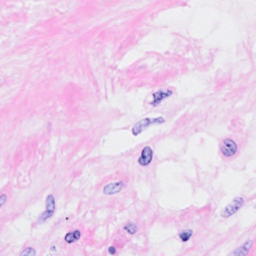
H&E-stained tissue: Breast